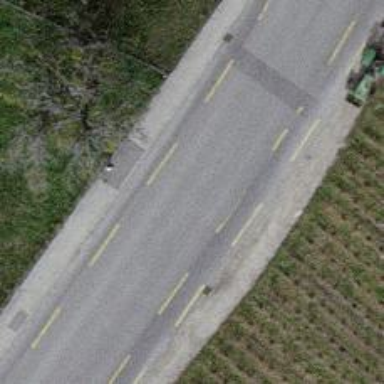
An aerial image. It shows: Tertiary road with asphalt surface and cycle lane.